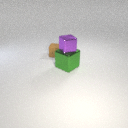
large green metal cube to the right of small brown rubber cube